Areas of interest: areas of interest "Huaya Pavilion"
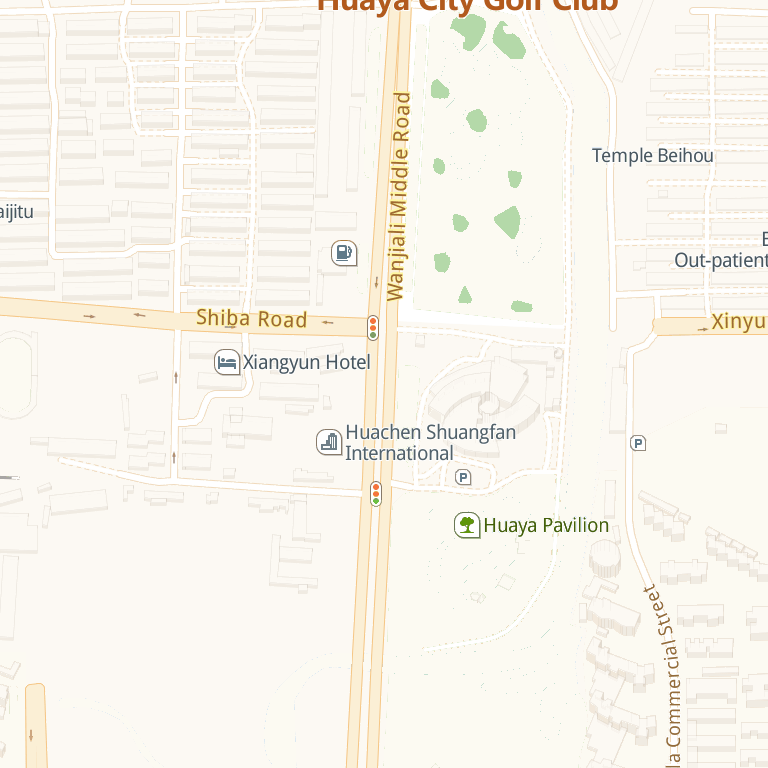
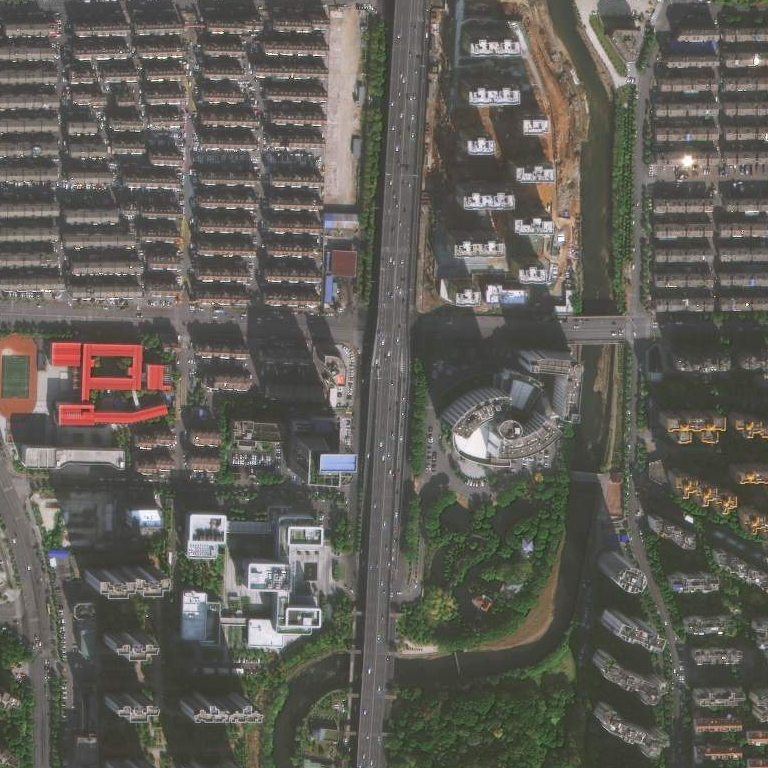